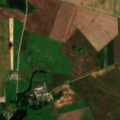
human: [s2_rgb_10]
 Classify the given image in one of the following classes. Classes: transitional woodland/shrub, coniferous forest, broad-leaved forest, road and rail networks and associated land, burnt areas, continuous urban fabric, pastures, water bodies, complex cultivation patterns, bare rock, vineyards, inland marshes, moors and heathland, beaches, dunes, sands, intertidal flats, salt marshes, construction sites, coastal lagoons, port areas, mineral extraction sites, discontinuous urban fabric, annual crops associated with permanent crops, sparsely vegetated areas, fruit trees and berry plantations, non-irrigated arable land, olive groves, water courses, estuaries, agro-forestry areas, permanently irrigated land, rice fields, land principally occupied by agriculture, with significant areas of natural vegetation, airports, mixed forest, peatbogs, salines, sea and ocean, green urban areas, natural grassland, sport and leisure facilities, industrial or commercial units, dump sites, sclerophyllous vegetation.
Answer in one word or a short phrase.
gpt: discontinuous urban fabric, non-irrigated arable land, complex cultivation patterns